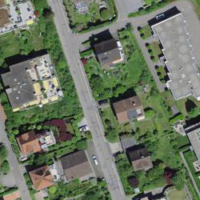
EUNIS habitat code: 54
Species observed at this site:
Corylus avellana